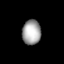
Tissue: lung
Cell type: Fibroblasts
Senescence score: 0.2138
Nuclear area (px): 455
Mean DAPI intensity: 162.662